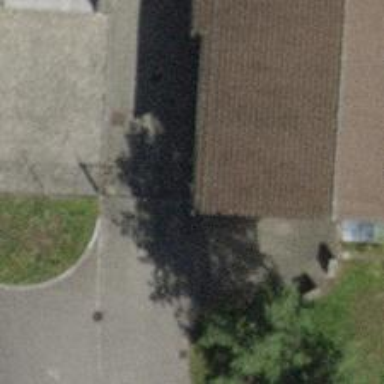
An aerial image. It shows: Gate.